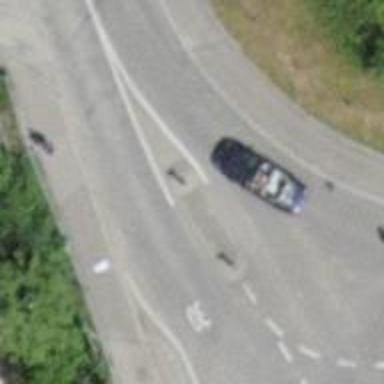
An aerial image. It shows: Unmarked crossing with pedestrian island.